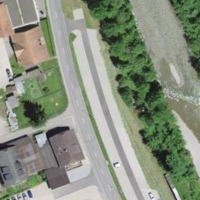
EUNIS habitat code: 57
Species observed at this site:
Silene dioica